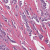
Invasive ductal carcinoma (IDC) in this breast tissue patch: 1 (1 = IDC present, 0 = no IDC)